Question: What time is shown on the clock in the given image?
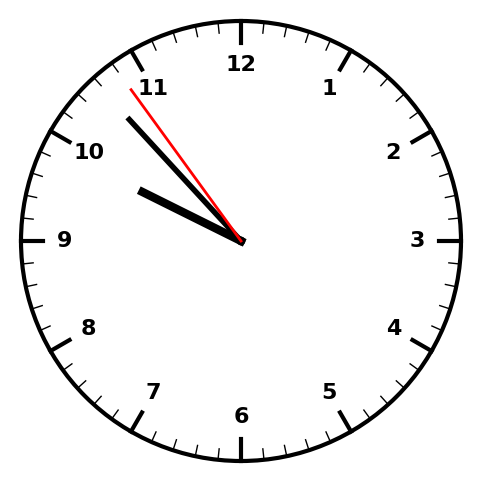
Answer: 09:52:54